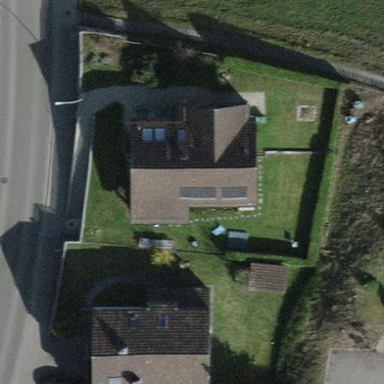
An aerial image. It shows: Detached building.